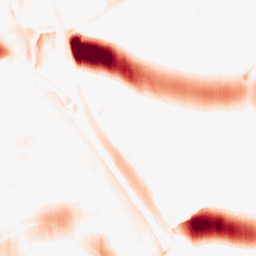
Category: morphological
Decomposition family: morphological_ellipse
Decomposition parameters: operation: opening
width: 50
height: 5
Upsampling method: quintic
Upsampling parameters: scale: 2
Upsampling scale: 2